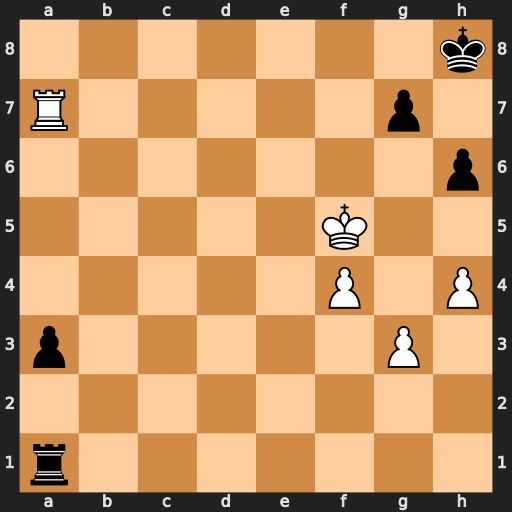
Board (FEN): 7k/R5p1/7p/5K2/5P1P/p5P1/8/r7
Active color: w
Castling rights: -
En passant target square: -
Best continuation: Kg6 Rc1 Ra8+ Rc8 Rxc8#